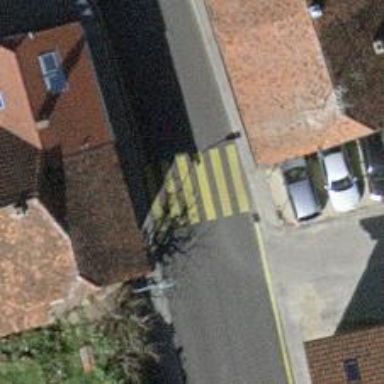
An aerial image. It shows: Uncontrolled zebra crossing on the road.